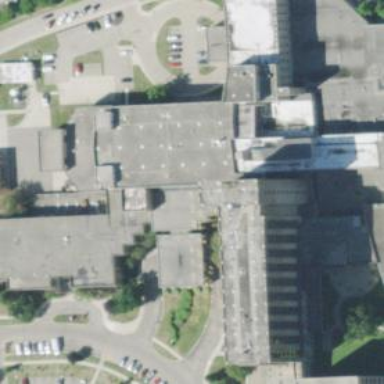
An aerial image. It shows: Hospital providing healthcare services.